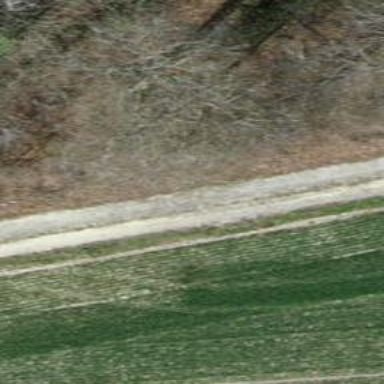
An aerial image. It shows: Dirt track road with grade2 tracktype.